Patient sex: M
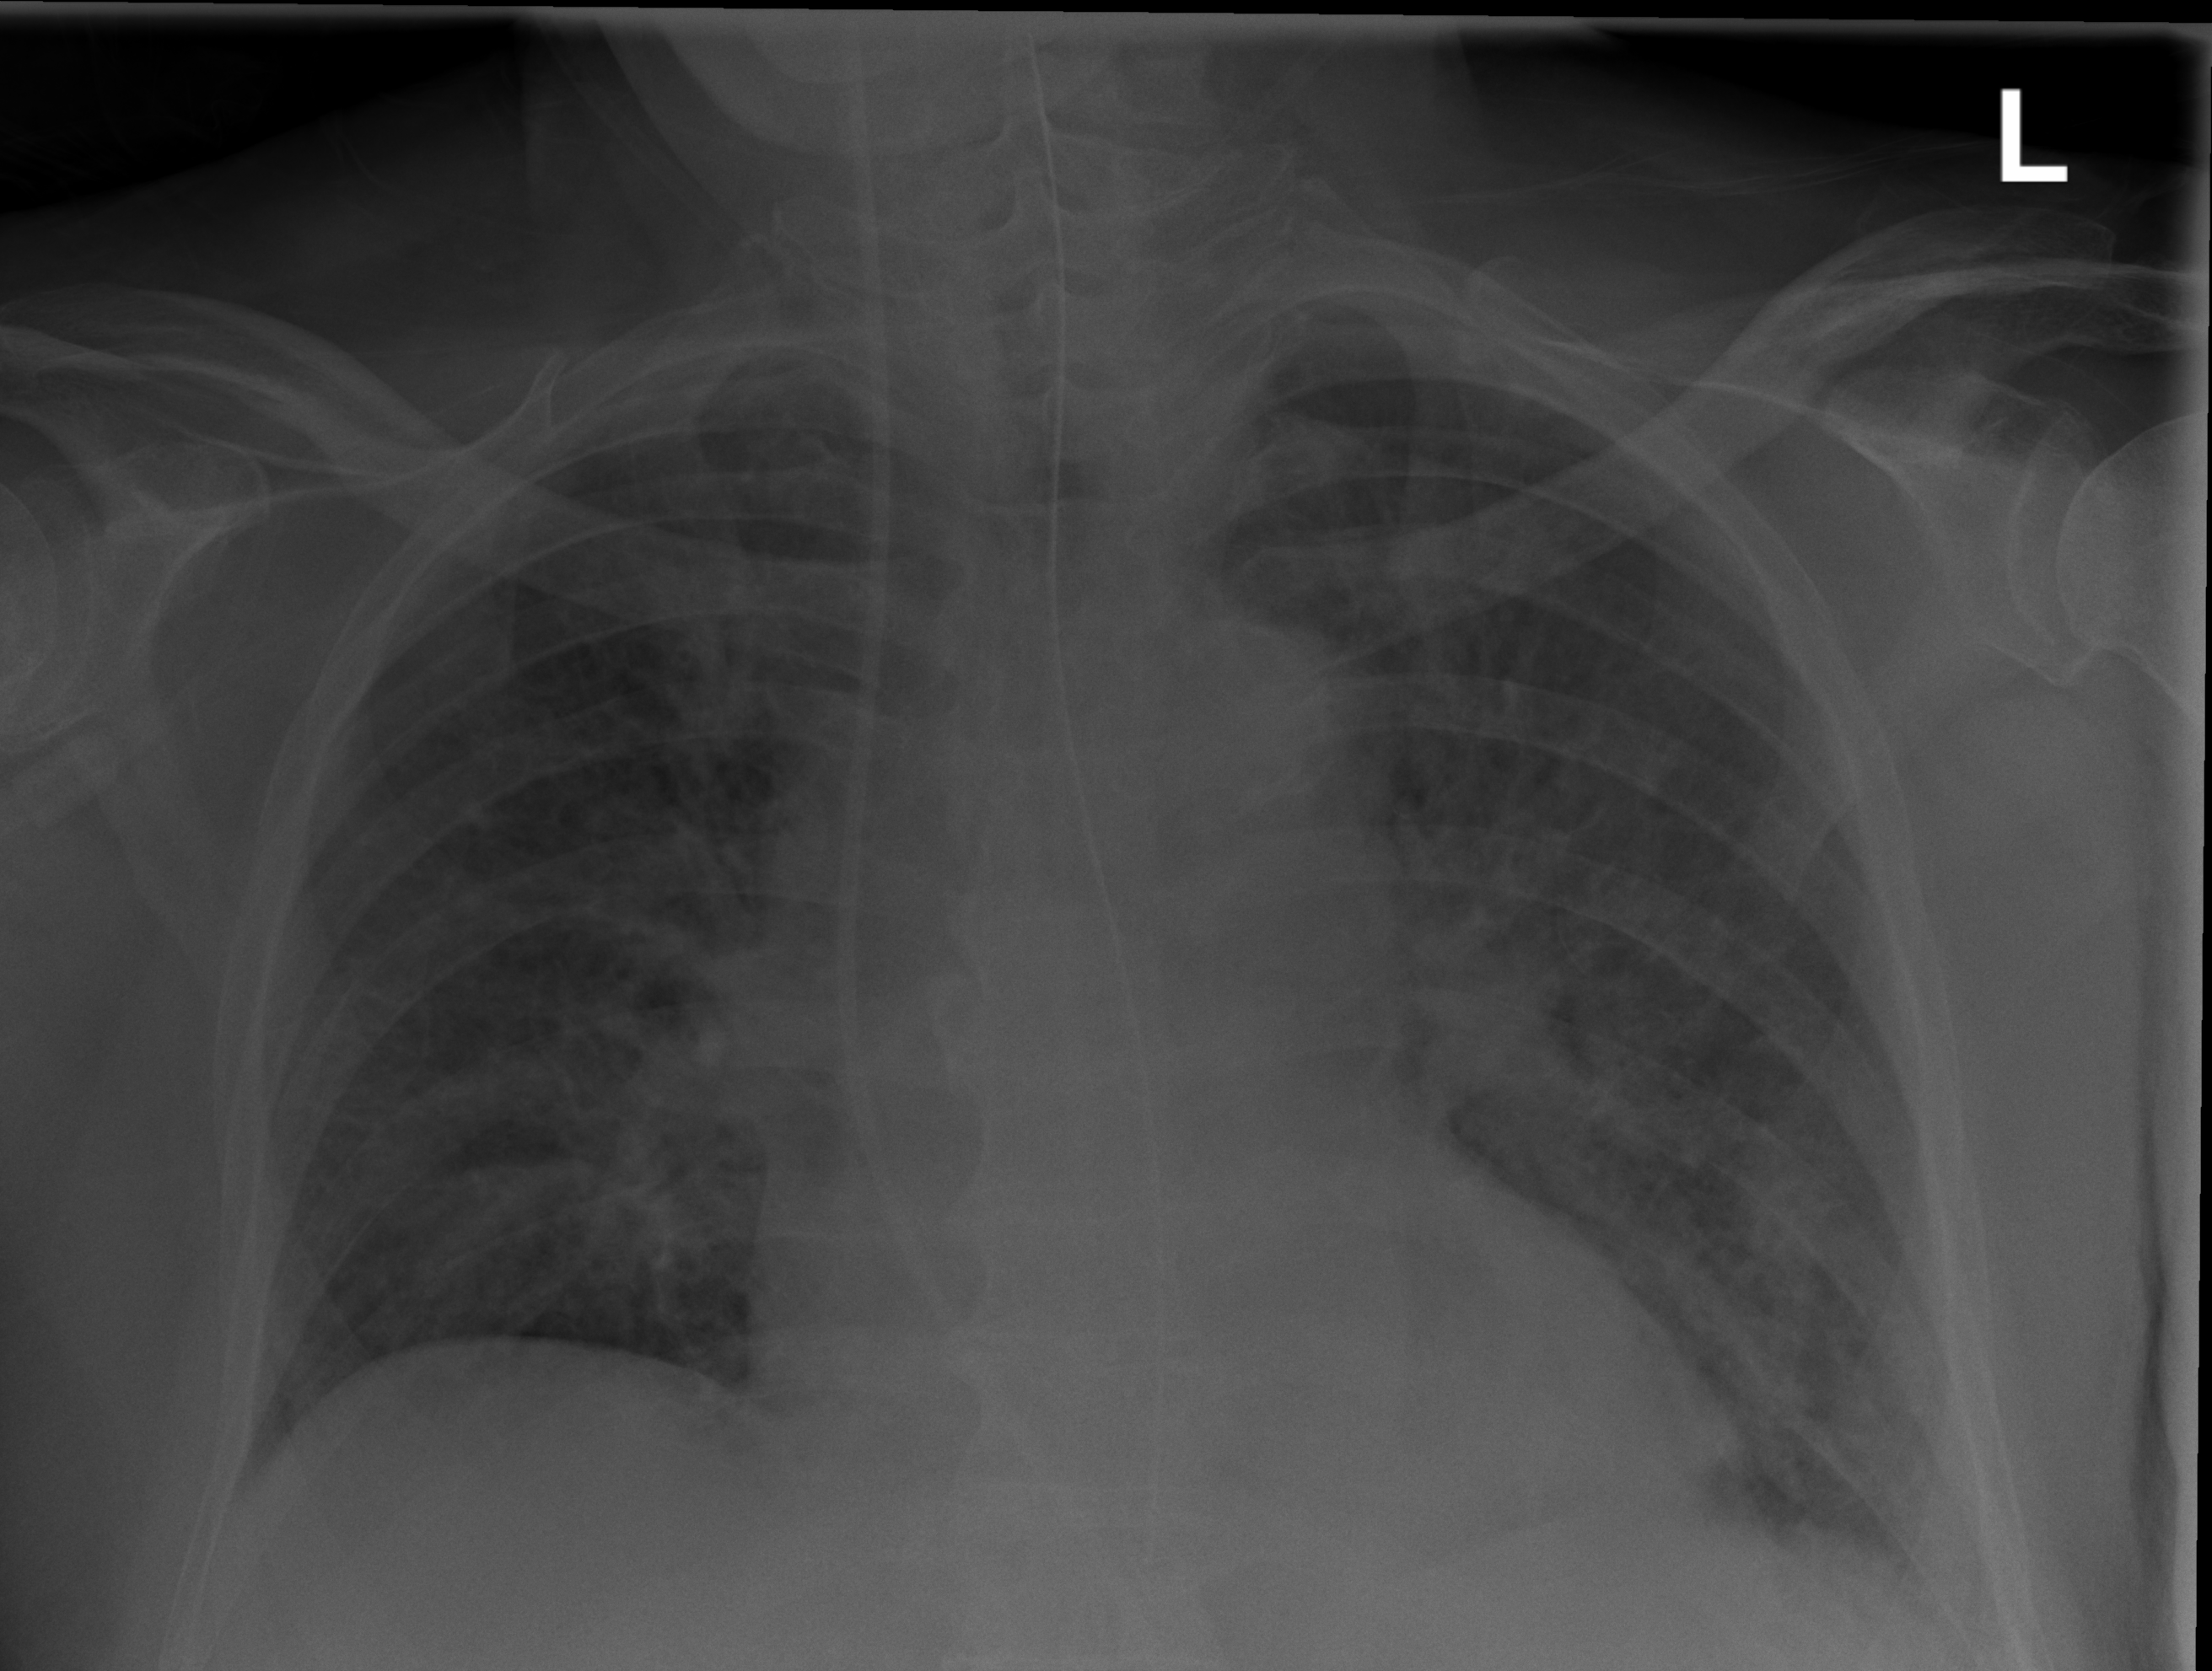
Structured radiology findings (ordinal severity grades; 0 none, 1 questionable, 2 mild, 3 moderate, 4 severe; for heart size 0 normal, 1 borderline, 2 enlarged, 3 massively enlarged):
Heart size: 2
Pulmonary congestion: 1
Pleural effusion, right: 0
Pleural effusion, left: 0
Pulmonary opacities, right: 2
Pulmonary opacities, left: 2
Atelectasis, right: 2
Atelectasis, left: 2